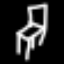
Label: chair